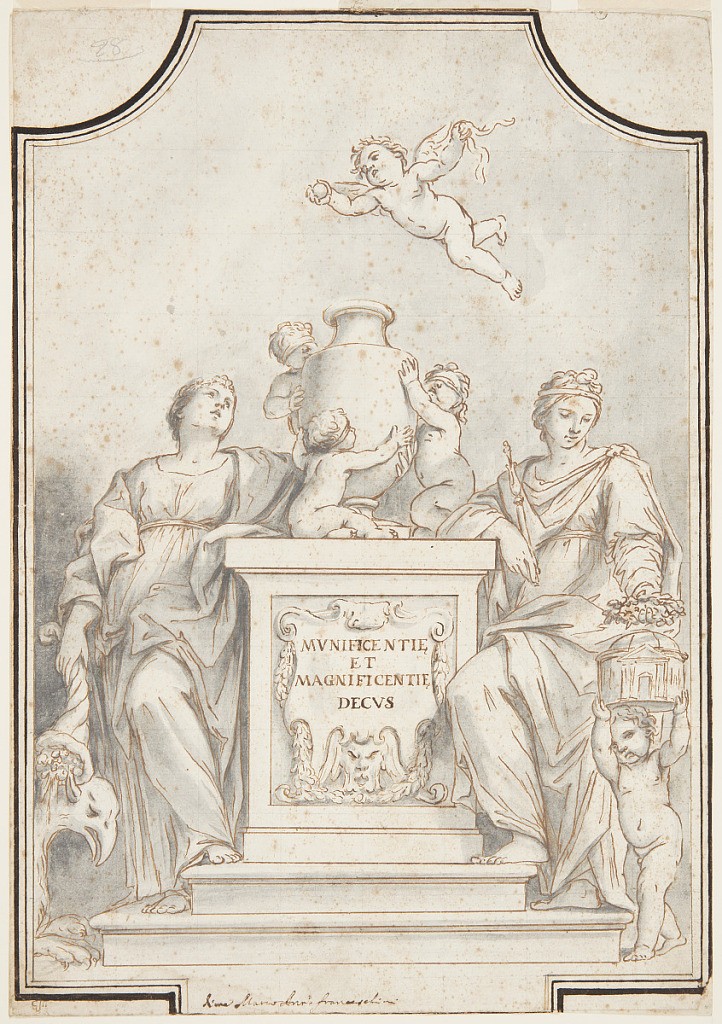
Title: Design for a Monochrome Painting, Church of Corpus Domini, Bologna, Italy
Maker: Marc Antonio Franceschini, Italian, 1648 – 1729
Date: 1689–94
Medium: Pen and ink, brush and black wash, black chalk on paper
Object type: Drawing
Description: Figural group surrounding an urn on a pedestal. Three blindfolded children surround the vase, each clutching it. A flying putto, who has uncovered his eyes, holds a ball above. In an escutcehon at the pedestal is inscribed: "MVNIFICENTIE / ET / MAGNIFICENTIE / DECVS." A woman standing at left embraces the vase and holds a cornucopia under which the foreparts of a griffin are shown. A woman, at right, holds a mace and a crown over a circular domed architectural structure carried by a child. Framing lines.